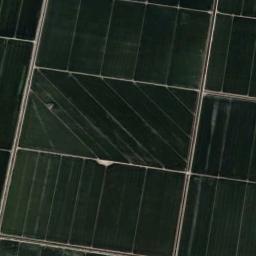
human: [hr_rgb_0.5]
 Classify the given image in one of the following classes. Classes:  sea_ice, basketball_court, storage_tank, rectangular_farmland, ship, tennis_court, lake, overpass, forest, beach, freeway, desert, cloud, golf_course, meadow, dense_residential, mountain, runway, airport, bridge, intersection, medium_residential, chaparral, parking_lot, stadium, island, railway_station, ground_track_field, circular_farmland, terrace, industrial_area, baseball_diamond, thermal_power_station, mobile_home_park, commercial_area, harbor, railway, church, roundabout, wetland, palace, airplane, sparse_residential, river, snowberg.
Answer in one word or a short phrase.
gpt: rectangular_farmland